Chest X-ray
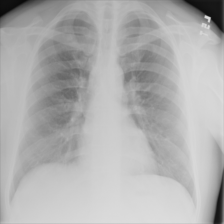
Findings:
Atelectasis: negative
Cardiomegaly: negative
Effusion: negative
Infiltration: negative
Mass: negative
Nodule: positive
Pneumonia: negative
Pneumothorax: negative
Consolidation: negative
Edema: negative
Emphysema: negative
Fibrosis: negative
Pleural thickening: negative
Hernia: negative